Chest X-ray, PA view. Patient: 56 years old, sex M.
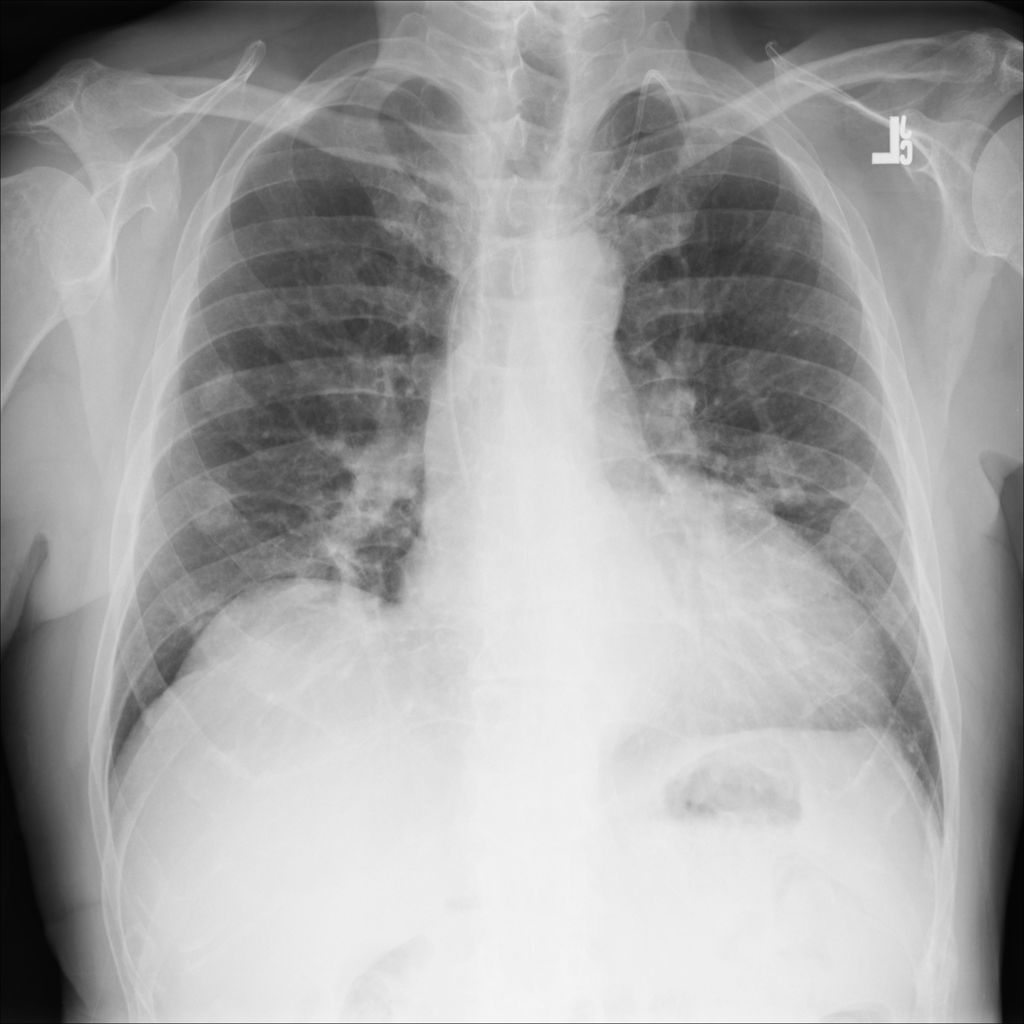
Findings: Atelectasis, Fibrosis